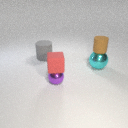
small red rubber cube above small purple metal sphere